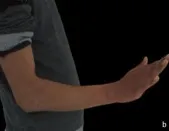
Pictures showing clinical ranges of motion of the wrist after one-year follow-up. Extension.
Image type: medical_photograph (oral_photograph)